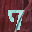
Label: 7